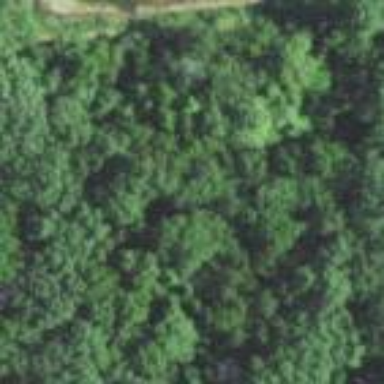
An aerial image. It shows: Evergreen needle-leaved woodland.